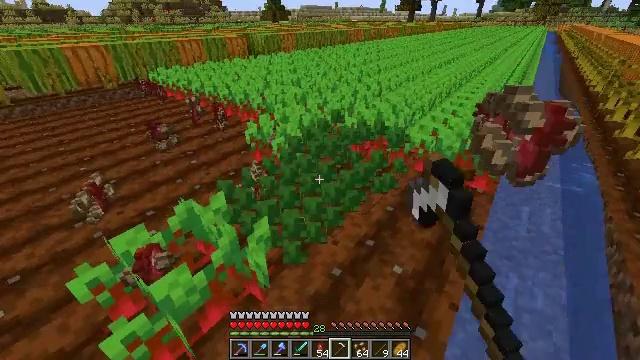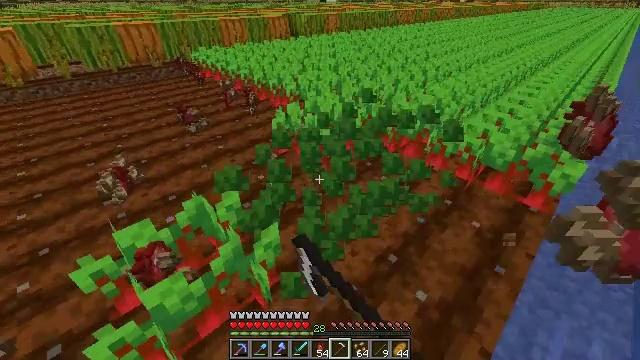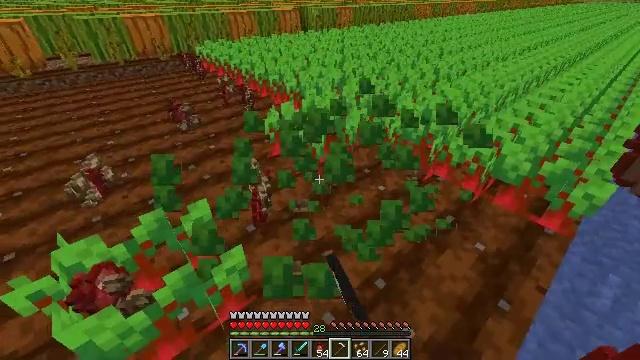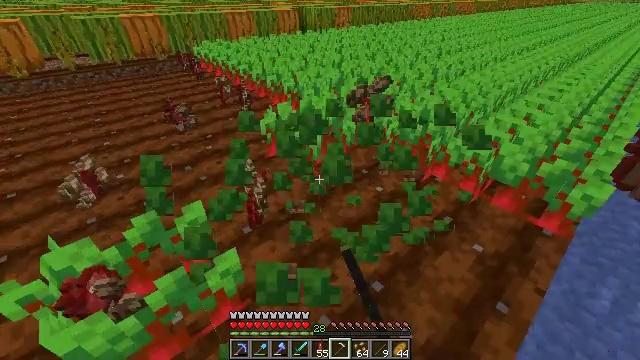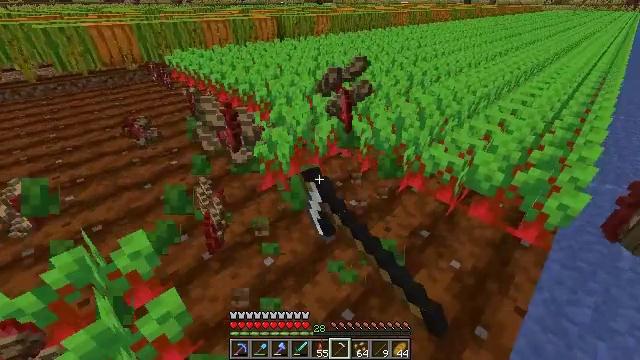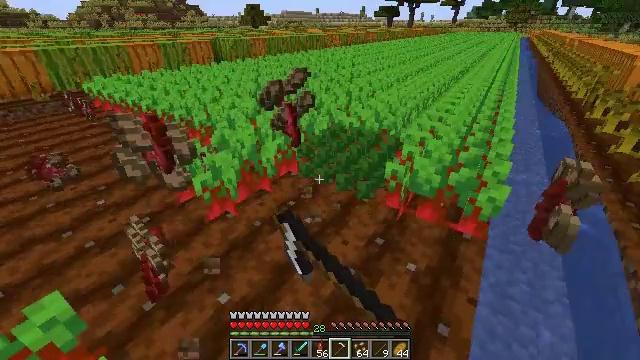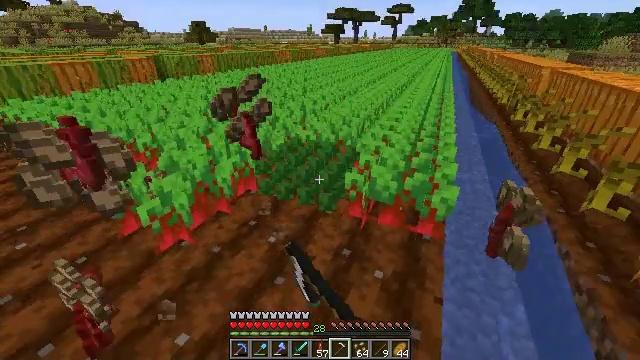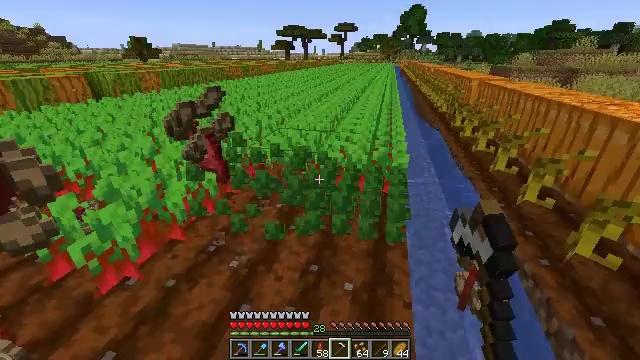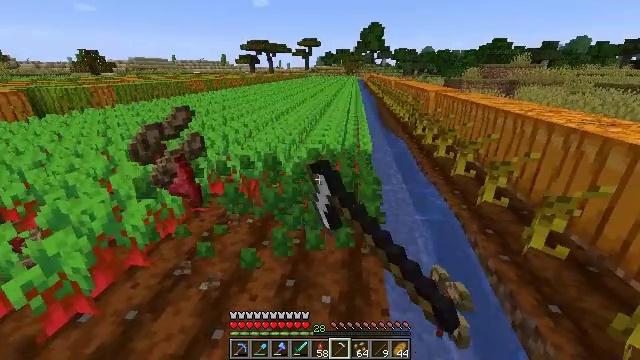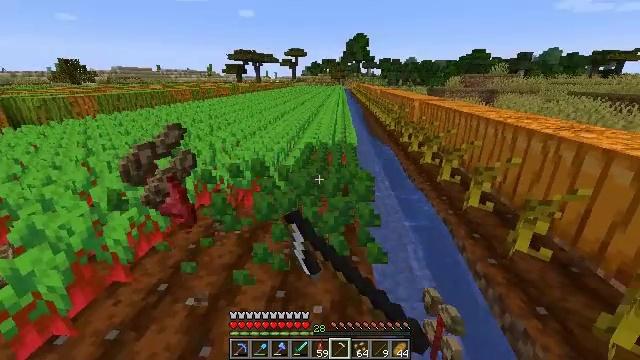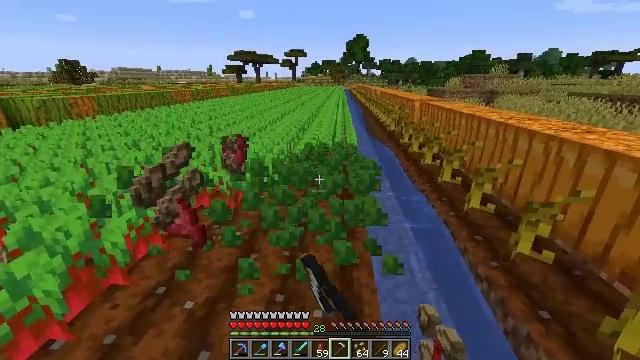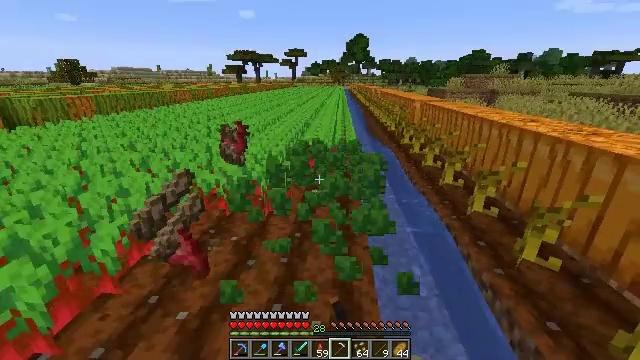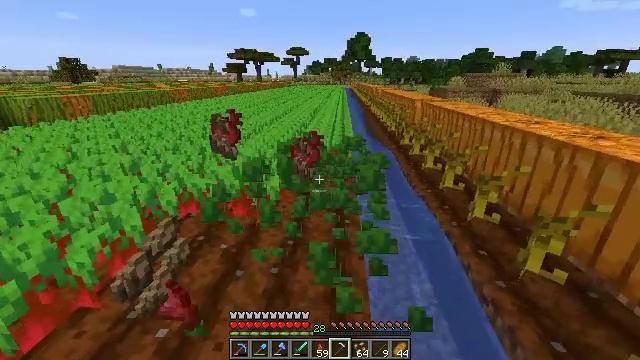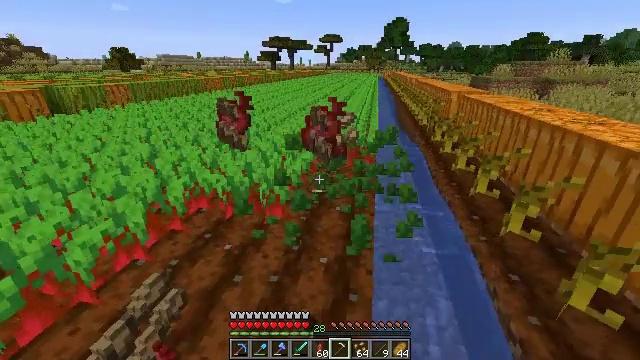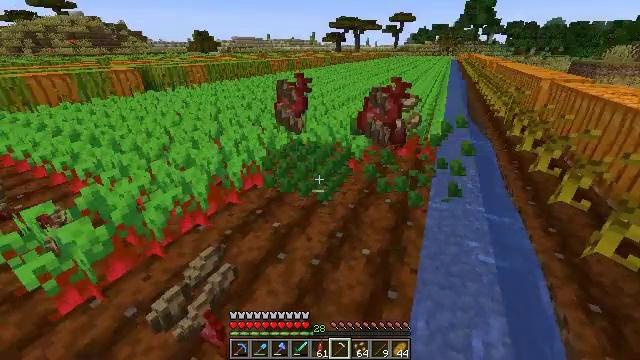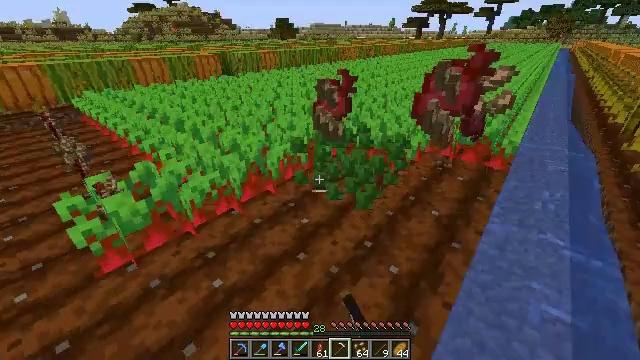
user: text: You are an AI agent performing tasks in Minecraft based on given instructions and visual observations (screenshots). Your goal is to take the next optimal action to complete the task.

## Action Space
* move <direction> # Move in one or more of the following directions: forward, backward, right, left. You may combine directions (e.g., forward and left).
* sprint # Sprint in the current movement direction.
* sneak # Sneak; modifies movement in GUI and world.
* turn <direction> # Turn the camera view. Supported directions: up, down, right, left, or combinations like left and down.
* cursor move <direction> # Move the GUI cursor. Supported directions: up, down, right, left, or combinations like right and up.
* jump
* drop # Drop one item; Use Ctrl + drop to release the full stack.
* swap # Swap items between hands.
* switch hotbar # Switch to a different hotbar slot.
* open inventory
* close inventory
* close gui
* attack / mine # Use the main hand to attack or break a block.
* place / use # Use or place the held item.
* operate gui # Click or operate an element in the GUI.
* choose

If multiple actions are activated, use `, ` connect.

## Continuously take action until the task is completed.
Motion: motion action
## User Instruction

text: Gather beetroots by breaking the plants.
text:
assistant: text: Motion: move forward and move right, turn left and down, attack / mine
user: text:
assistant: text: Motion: move forward and move right, turn left and down, attack / mine
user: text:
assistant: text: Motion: move forward and move right, attack / mine
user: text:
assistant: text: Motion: turn right and up, attack / mine
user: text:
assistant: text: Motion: turn right and up, attack / mine
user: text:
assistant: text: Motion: turn right and up, attack / mine
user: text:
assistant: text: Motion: turn right and up, attack / mine
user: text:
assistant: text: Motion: turn right and up, attack / mine
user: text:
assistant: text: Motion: turn right and up, attack / mine
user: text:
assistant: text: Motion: move forward, attack / mine
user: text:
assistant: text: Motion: move forward and move right, attack / mine
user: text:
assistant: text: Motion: move forward and move right, attack / mine
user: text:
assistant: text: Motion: move forward and move right, turn left and down, attack / mine
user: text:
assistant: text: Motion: move forward and move right, turn left and down, attack / mine
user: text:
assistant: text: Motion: move forward and move right, turn left and down, attack / mine
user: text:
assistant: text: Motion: move forward and move right, turn left and down, attack / mine
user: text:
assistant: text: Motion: move forward and move right, turn left and down, attack / mine
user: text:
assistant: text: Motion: move forward and move right, turn left and down, attack / mine
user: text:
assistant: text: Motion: turn left, attack / mine
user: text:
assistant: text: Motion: move left, turn left, attack / mine
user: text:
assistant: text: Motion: move left, attack / mine
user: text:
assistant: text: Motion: move forward and move left, attack / mine
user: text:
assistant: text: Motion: move forward and move left, attack / mine
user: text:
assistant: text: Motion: move forward and move left, turn left, attack / mine
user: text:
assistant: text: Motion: move forward and move left, turn left and down, attack / mine
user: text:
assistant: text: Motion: move left, turn left and down, attack / mine
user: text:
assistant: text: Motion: move forward and move left, turn left and down, attack / mine
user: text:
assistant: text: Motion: move forward and move left, turn left, attack / mine
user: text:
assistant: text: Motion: move forward and move left, attack / mine
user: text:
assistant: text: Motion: move forward and move left, turn right and up, attack / mine